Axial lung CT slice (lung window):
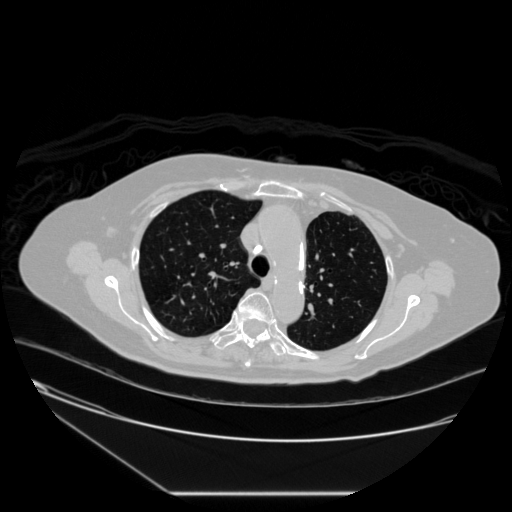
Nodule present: no